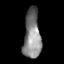
Tissue: skin
Cell type: Epithelial cells
Senescence score: 0.2703
Nuclear area (px): 811
Mean DAPI intensity: 131.642